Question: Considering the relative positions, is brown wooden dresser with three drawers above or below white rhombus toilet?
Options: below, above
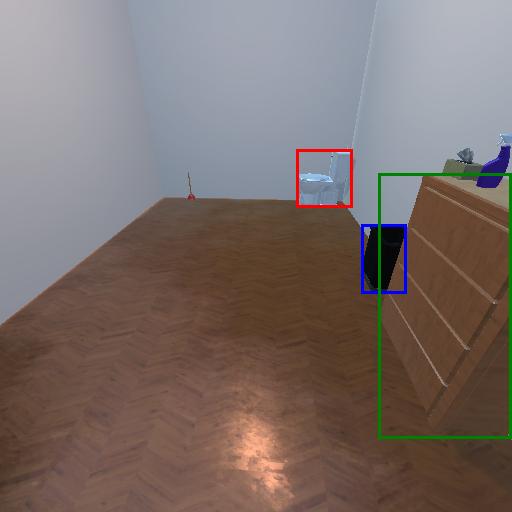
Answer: below